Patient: sex M, age 80
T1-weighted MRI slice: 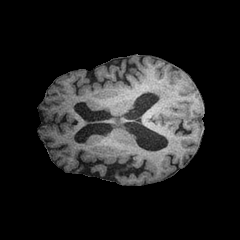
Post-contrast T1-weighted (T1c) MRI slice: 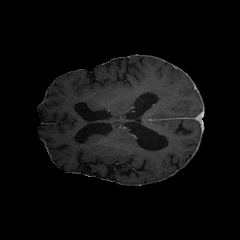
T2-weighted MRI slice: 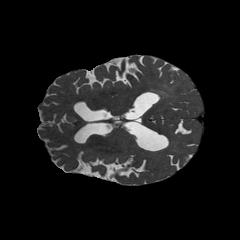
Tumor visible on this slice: no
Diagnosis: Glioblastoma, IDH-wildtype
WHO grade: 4